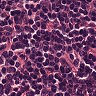
Metastatic tissue present: no